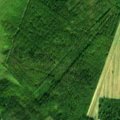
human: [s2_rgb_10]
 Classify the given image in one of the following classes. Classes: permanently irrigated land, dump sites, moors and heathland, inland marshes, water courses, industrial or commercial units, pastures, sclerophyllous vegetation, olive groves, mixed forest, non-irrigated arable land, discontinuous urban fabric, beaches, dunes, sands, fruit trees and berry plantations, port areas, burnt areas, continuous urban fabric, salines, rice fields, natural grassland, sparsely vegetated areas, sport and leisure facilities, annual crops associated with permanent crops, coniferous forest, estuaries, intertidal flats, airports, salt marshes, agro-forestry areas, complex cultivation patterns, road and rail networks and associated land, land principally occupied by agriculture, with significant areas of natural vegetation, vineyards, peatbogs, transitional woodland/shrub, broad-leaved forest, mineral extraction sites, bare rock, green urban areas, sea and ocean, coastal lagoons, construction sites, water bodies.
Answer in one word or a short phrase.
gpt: non-irrigated arable land, broad-leaved forest, coniferous forest, mixed forest, transitional woodland/shrub